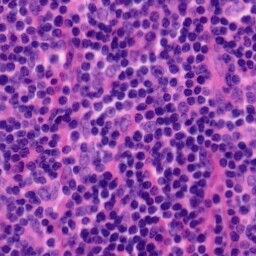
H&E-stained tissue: Tonsil